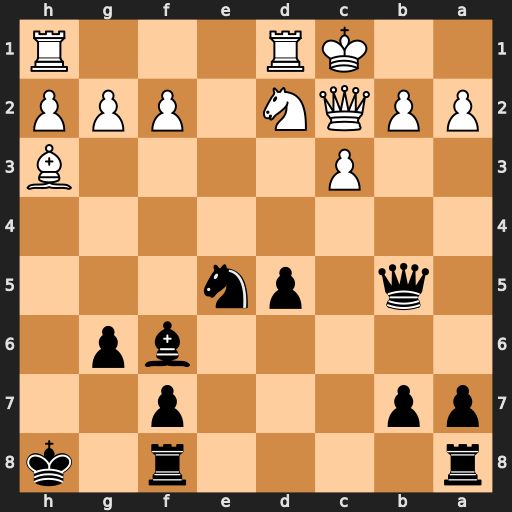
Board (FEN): r4r1k/pp3p2/5bp1/1q1pn3/8/2P4B/PPQN1PPP/2KR3R
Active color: b
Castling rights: -
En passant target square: -
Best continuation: Nd3+ Kb1 Nxf2 Rdf1 Nxh1